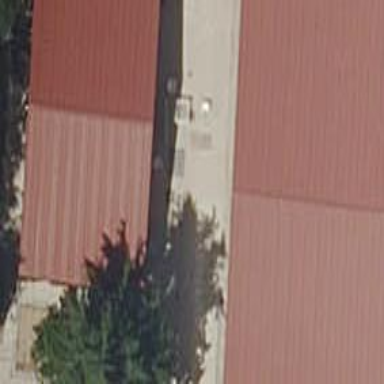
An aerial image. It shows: Service building.